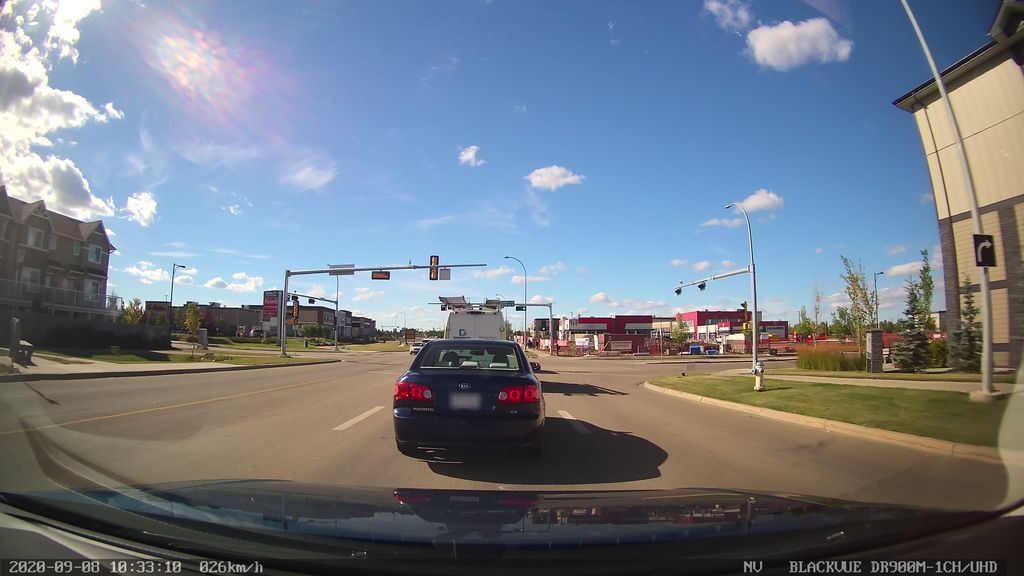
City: edmonton